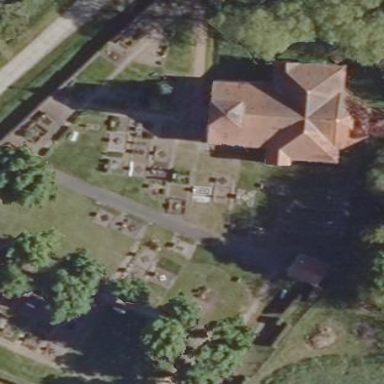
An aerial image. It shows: Cemetery.